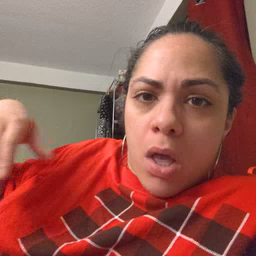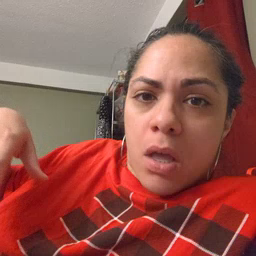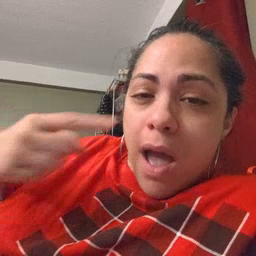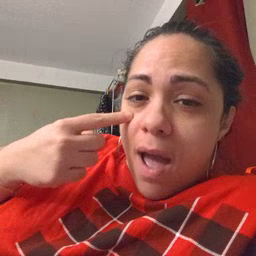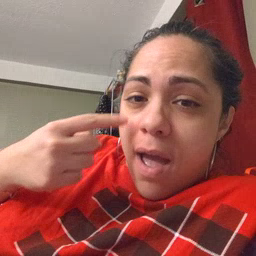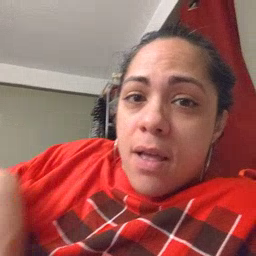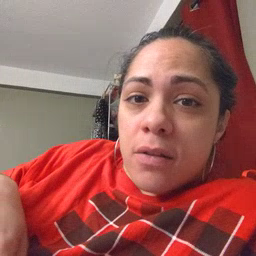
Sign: eye